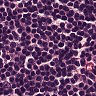
Metastatic tissue present: no